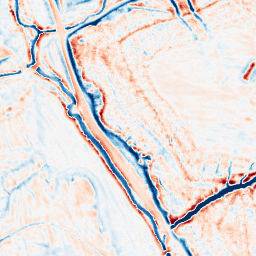
Category: edge_preserving
Decomposition family: bilateral
Decomposition parameters: d: 15
sigma_color: 100
sigma_space: 100
Upsampling method: quintic
Upsampling parameters: scale: 2
Upsampling scale: 2